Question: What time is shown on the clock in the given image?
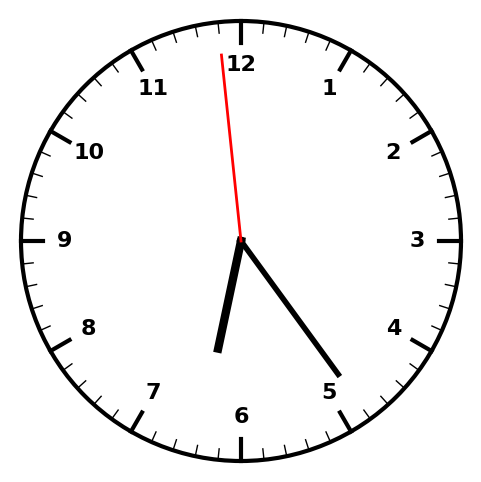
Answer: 06:23:59